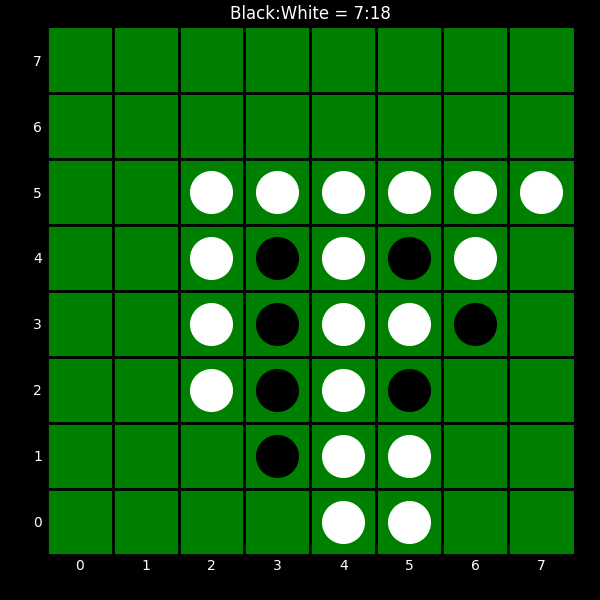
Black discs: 7
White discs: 18